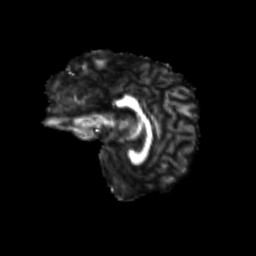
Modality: FA
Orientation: sagittal
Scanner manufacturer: siemens
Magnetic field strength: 3 T
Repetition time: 9.2 s
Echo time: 0.084 s